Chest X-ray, AP view. Patient: 24 years old, sex M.
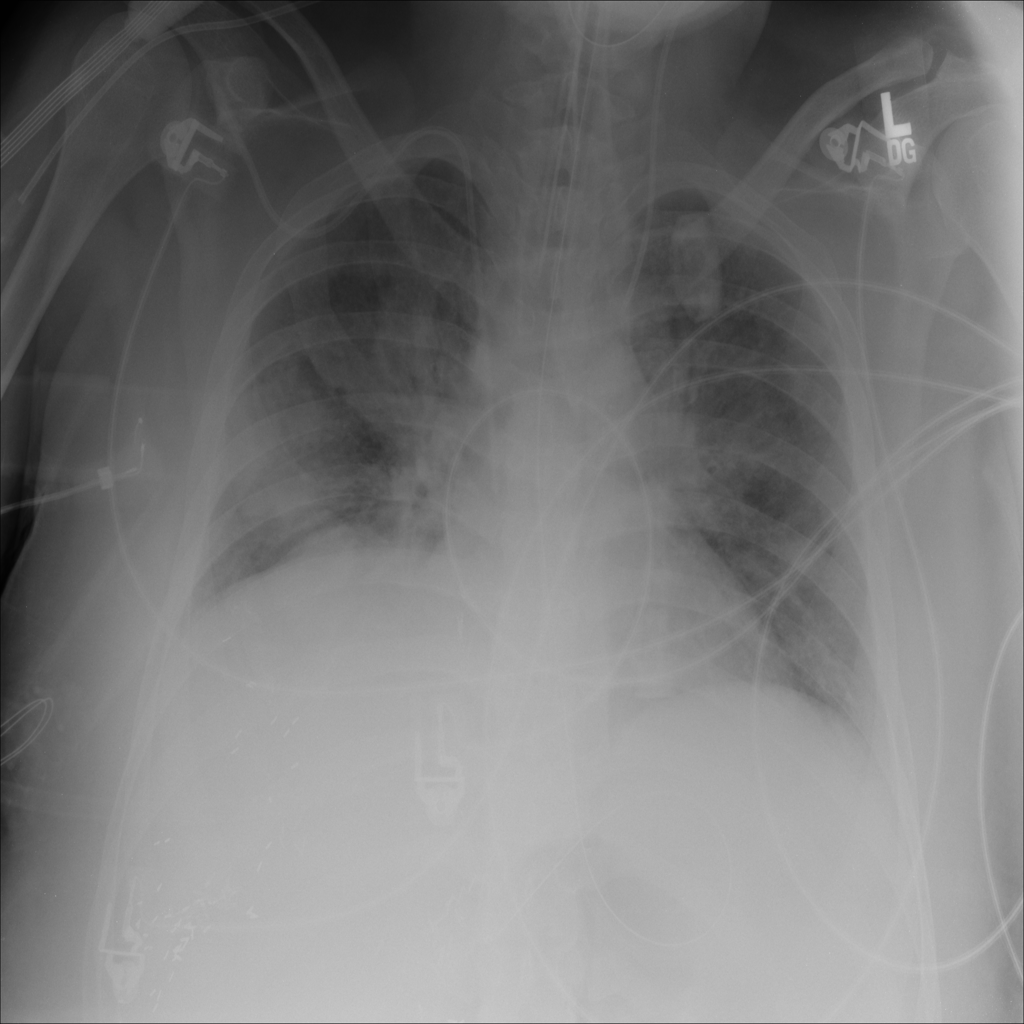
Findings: Infiltration